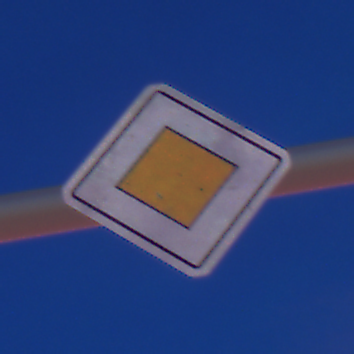
Verkehrszeichen: Vorfahrtsstrasse
Umgebung: Outdoor, Urban
Tageszeit: Night
Wetter: PartlyCloudy
Licht: Artificial
Jahreszeit: NotSpecified
Kontrast: HighContrast